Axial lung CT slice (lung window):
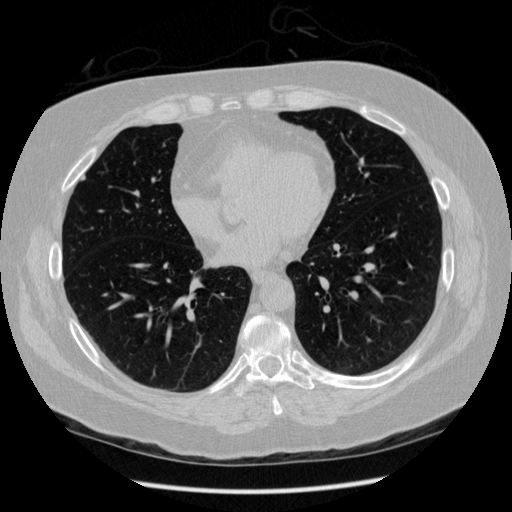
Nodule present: yes
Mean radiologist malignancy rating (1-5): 2